Current action and preconditions to check: trajectory_clear

Your task: For each precondition in the list above, predict whether it will hold at this action.

Consider the current scene as observed from the mobile robot's camera, and analyze the predicted future states of all dynamic agents (e.g., people, animals, vehicles, or any moving entities) within the NEXT SECOND.

IMPORTANT: Only answer "very likely" if you are absolutely certain—based on strong, clear evidence—that a dynamic agent will violate the precondition in the predicted future state. Do NOT answer "very likely" for unlikely, ambiguous, or low-probability risks.

Ask yourself for each precondition: Is there a high probability, with clear and convincing evidence, that the predicted future states of any dynamic agent will interfere with the predicted future state of the currently executing action within the NEXT SECOND, causing that precondition to fail?

Assess the risk level based on these predictions. Use "likely" or "very likely" if motions create a clear risk of interference.

Use "neutral" or "improbable" if agents are nearby but their predicted paths are clearly diverging or non-conflicting.

Failure Risk Categories: "very improbable", "improbable", "neutral", "likely", "very likely"

Answer Format: Output ONLY the probability_of_failure value from these categories: "very improbable", "improbable", "neutral", "likely", "very likely"

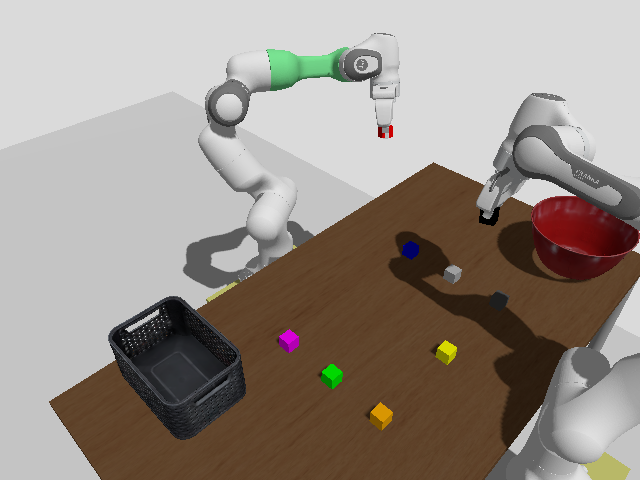

Answer: very improbable